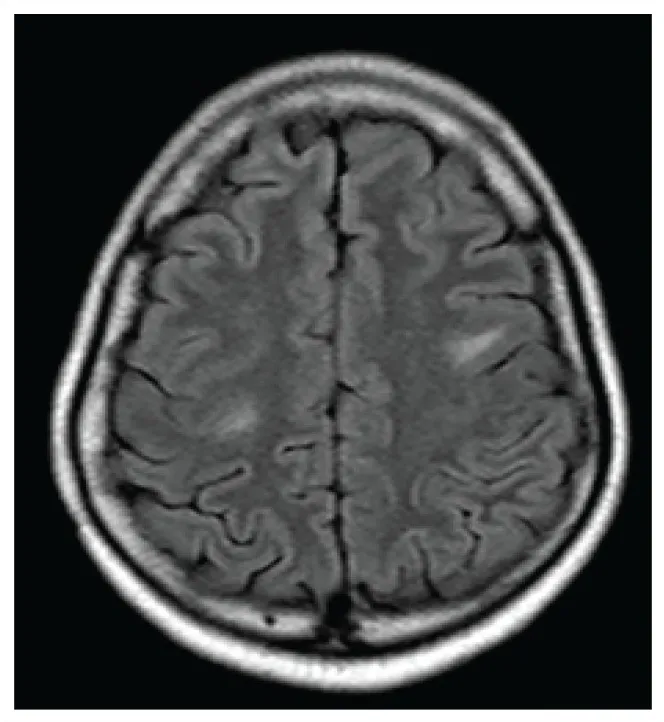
Axial T2-weighted image with hyperintense subcortical white matter lesions.
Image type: radiology (mri)